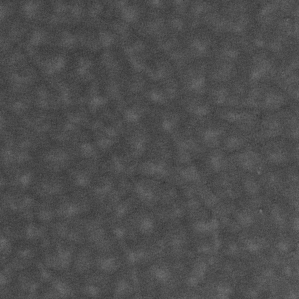
Label: frost